Question: I am working with Xampp during development and regularly 'export/download/import' the database via 'phpMyAdmin'. Now it is 3Mb and too large to complete a simple import (2Mb max.). I note that the 'ip_widget' table has over 11,000 rows and is occupying 2.6Mb of the database. Is there a way to make this database a size where it can be downloaded and imported via 'phpMyAdmin'?

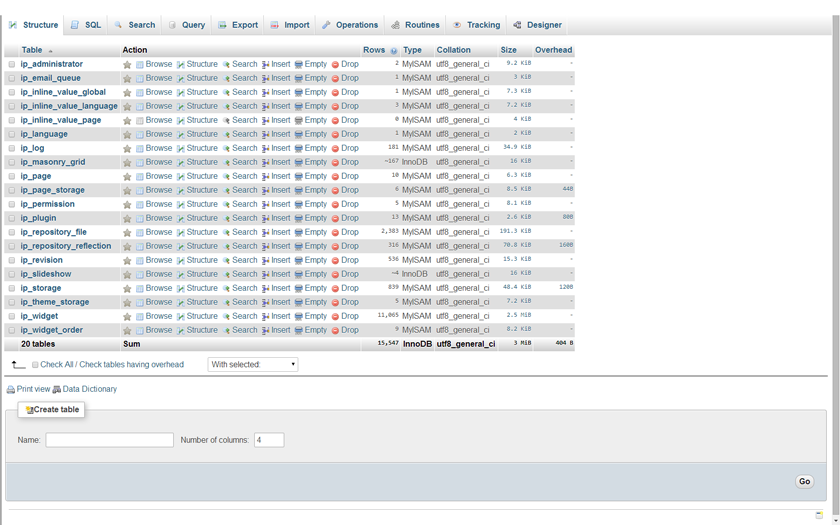
Answer: ImpressPages saves all revisions of all pages to allow you to revert any page. To remove old information go to , add click and select checkbox. Then visit and click .
Nevertheless, 2 Megabites is a very small amount of data. Change phpMyAdmin configuration (actually, PHP settings) to allow bigger upload size. When you reach hundreds of Megs, then you can think about optimization.